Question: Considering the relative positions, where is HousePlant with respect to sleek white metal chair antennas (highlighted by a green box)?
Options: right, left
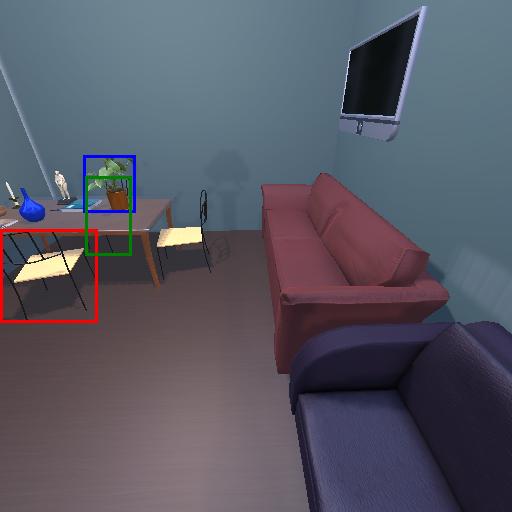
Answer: right